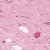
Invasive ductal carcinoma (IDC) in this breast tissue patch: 0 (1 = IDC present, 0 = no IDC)